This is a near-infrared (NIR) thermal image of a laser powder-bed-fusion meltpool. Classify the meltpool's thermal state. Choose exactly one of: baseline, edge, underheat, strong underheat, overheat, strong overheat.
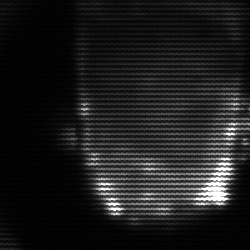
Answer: baseline